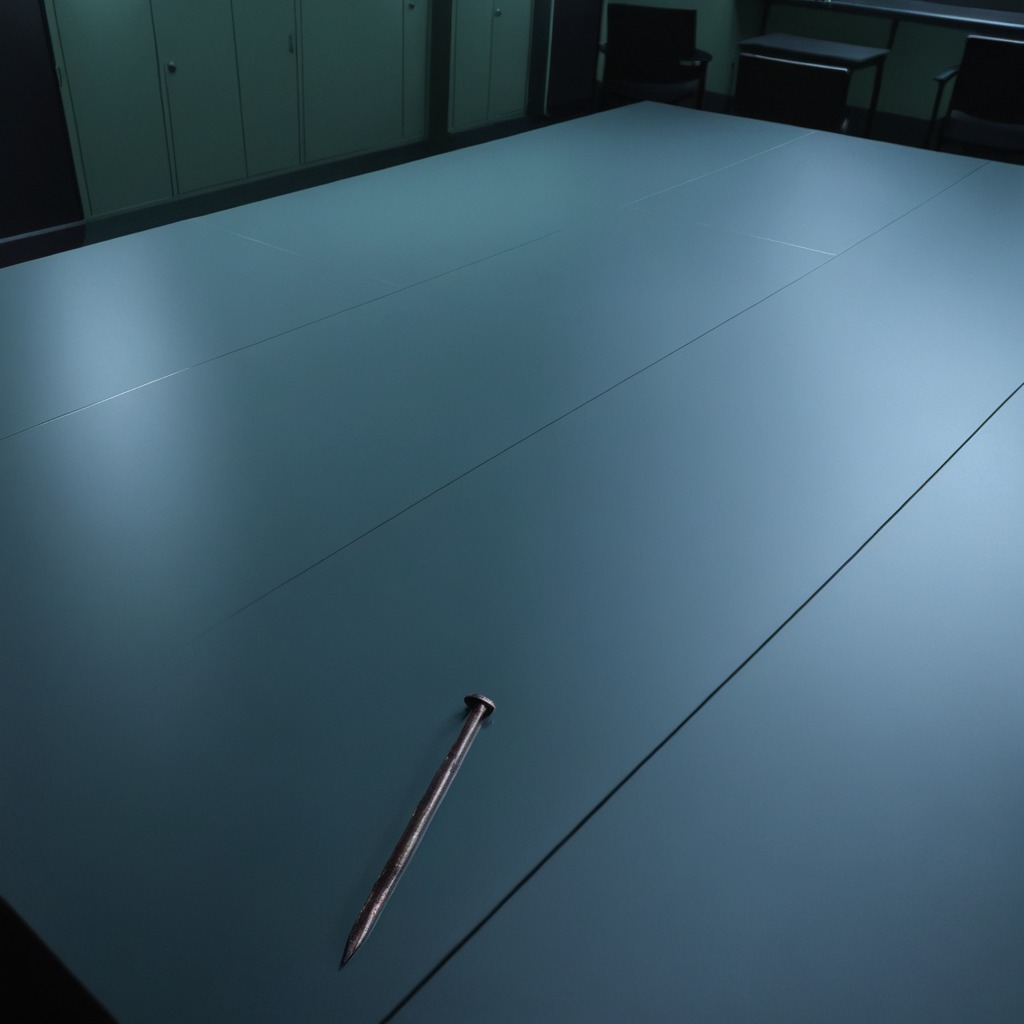
A nail is lying on the table.